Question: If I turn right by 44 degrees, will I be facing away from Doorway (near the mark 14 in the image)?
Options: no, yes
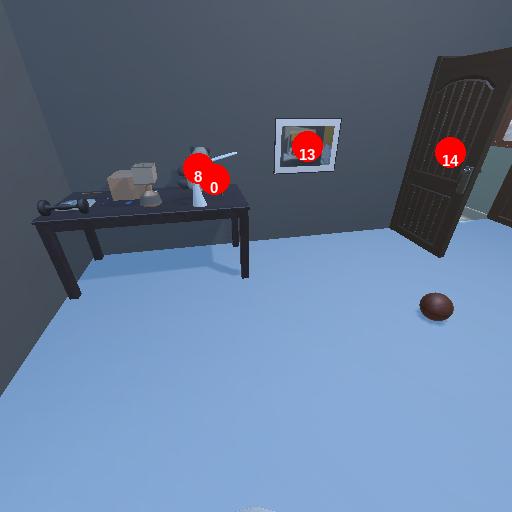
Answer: no